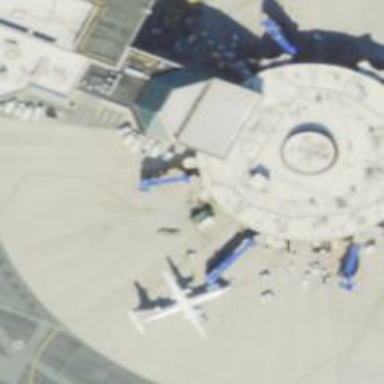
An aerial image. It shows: Airport gate.